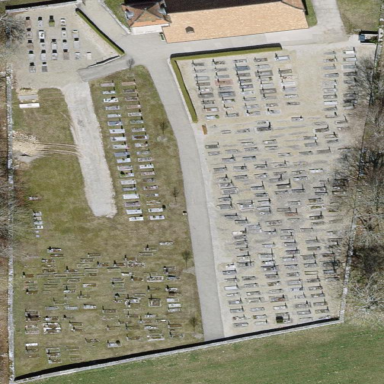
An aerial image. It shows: Cemetery.